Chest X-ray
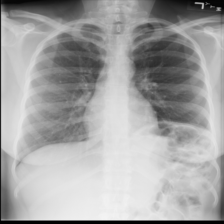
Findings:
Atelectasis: negative
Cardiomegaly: negative
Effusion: negative
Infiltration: positive
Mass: negative
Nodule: negative
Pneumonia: negative
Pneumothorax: negative
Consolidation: negative
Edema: negative
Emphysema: negative
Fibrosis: negative
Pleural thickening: negative
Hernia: negative